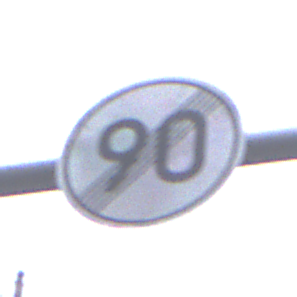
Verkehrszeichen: EndeGeschwindigkeit90
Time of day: Midday
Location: Outdoor (Urban)
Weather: Overcast
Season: NotSpecified
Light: Natural